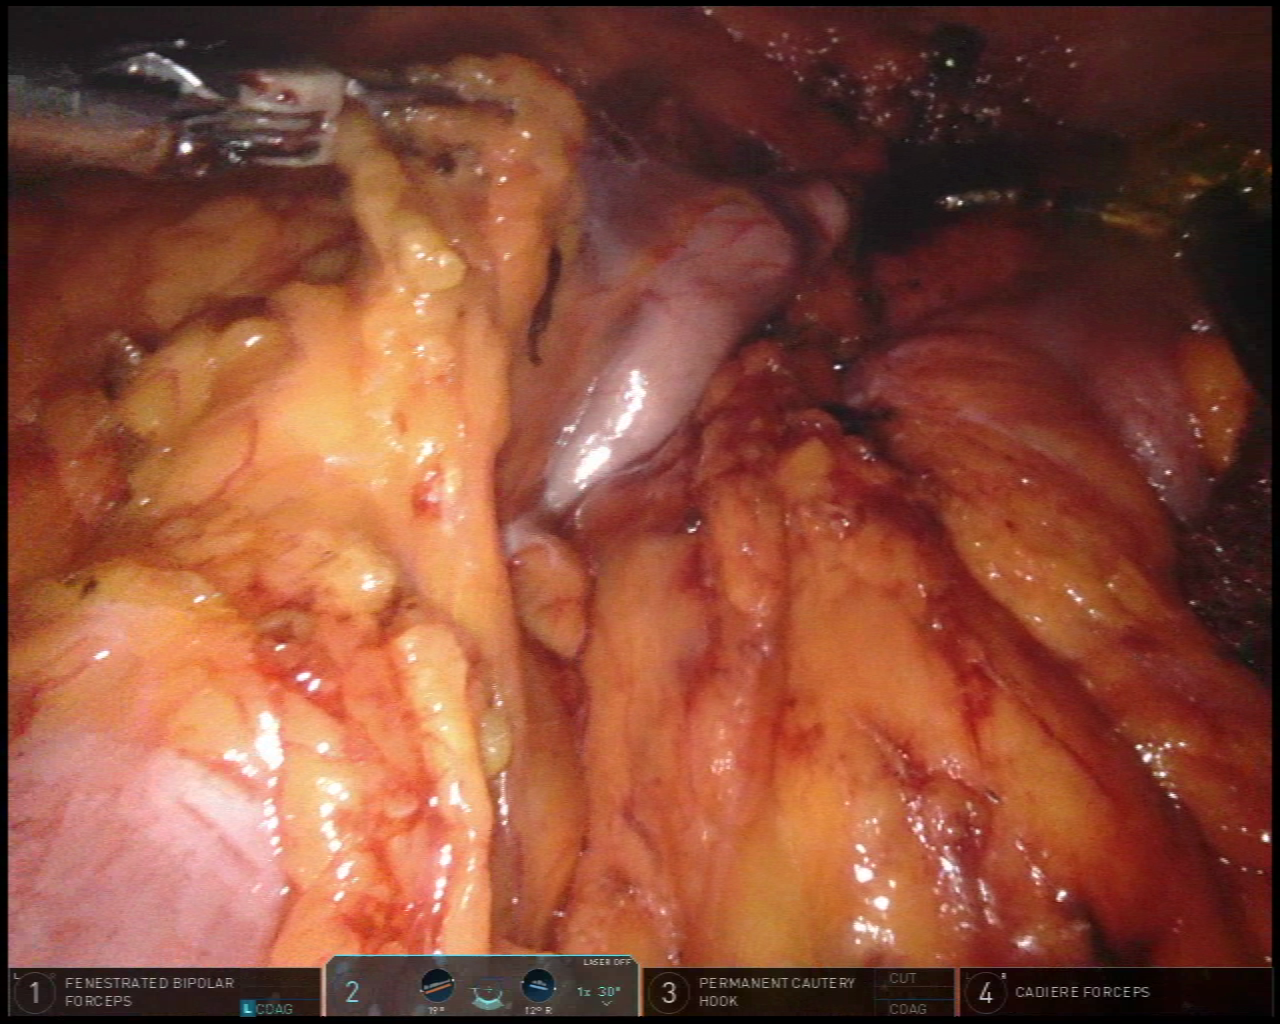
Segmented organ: stomach
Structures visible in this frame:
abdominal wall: yes
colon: yes
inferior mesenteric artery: no
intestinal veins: no
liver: no
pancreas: no
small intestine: no
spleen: no
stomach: yes
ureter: no
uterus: no
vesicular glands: no